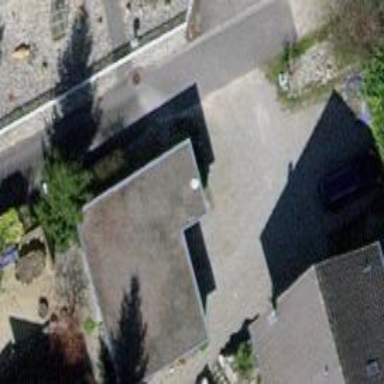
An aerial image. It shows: Garage building.